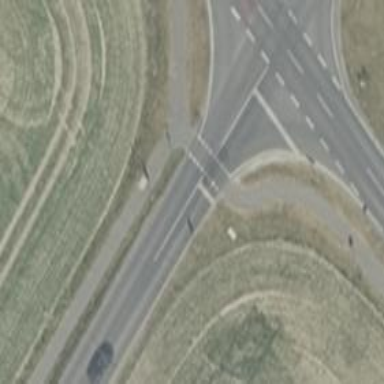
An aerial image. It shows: Unclassified road with asphalt surface.